Interaction volume radius: 10 \u00c5
Interaction volume height: 20 \u00c5
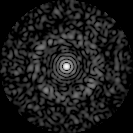
Disorder parameter: 0.8381